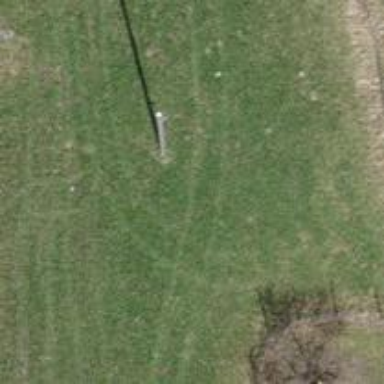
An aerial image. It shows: Power pole.